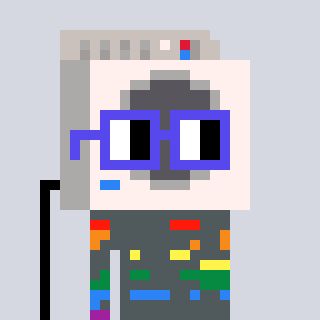
a pixel art character with square blue glasses, a washing machine-shaped head and a darkpink-colored body on a cool background